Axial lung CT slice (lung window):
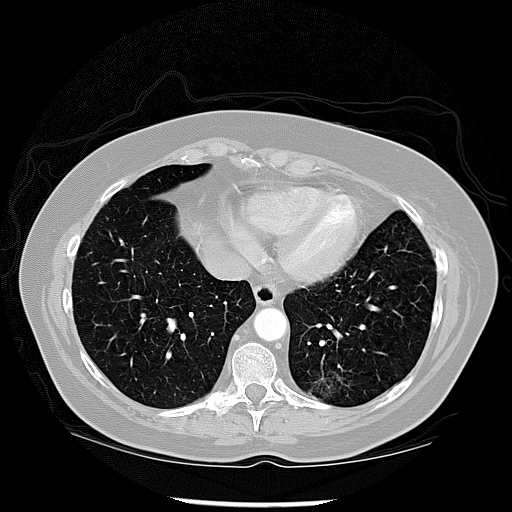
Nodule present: no